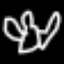
Label: angel